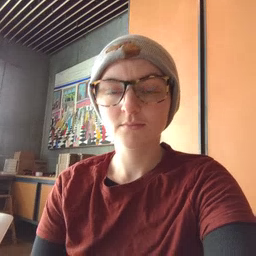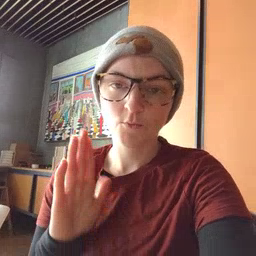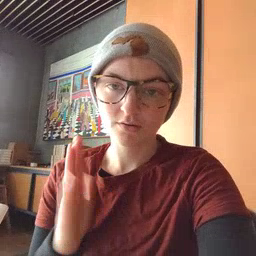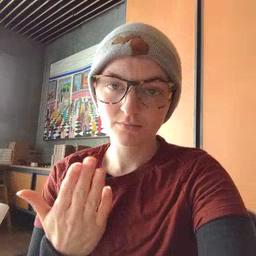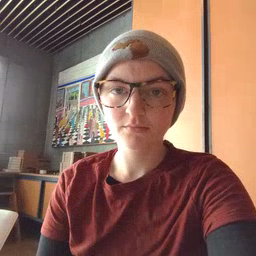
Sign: book